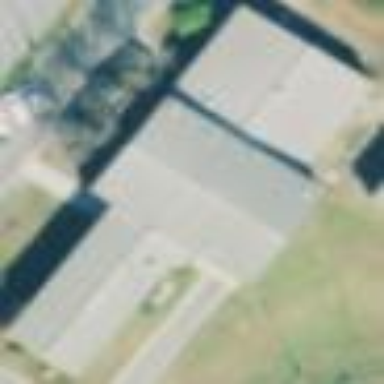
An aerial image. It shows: Building.